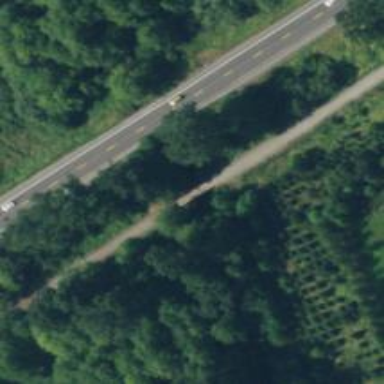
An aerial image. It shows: Cycleway bridge over abandoned railway with ruins of railroad tracks.